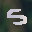
Label: 5